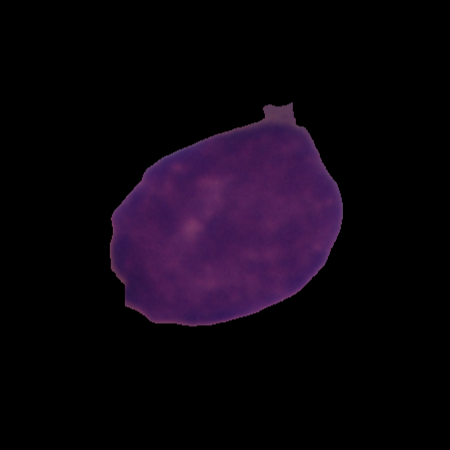
Label: cancer